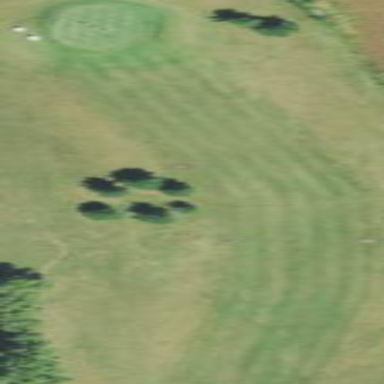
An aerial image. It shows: Golf fairway in the image.